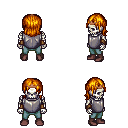
a pixel art fantasy rpg character, male body template, skeleton, steel chest armor, teal pants, dark blonde long bangs hairstyle, bronze tiara, cloth bracers, maroon shoes, four views (front, back, left, right), 2x2 character sprite sheet, small pixel art, hard edges, no anti-aliasing